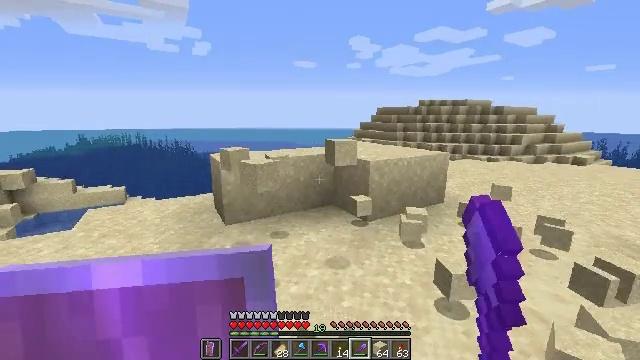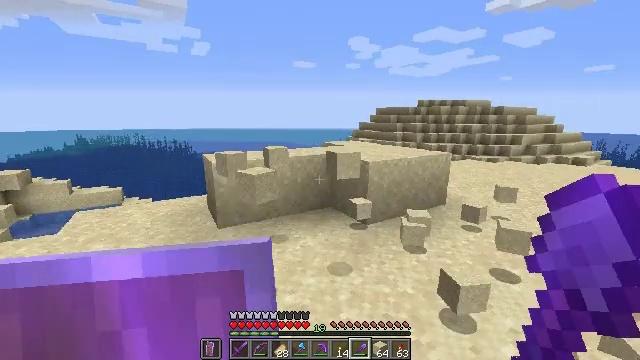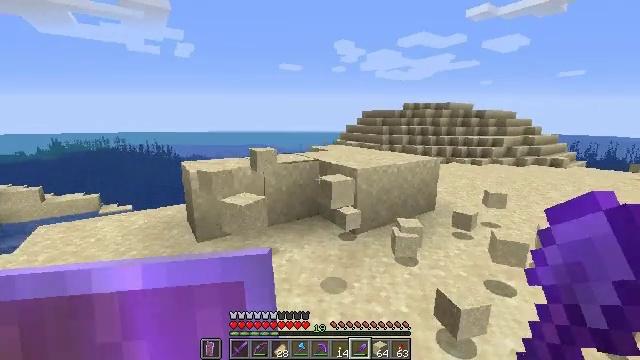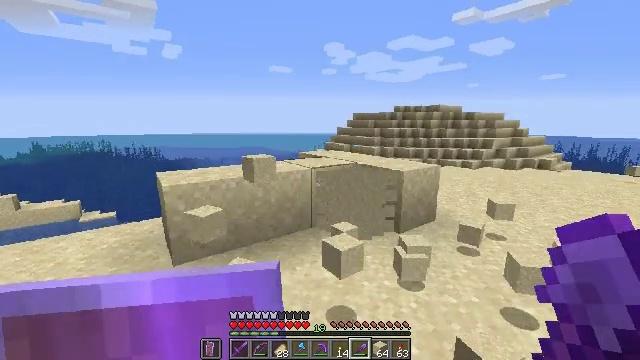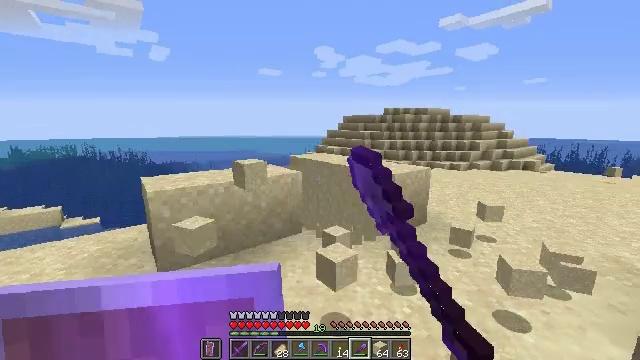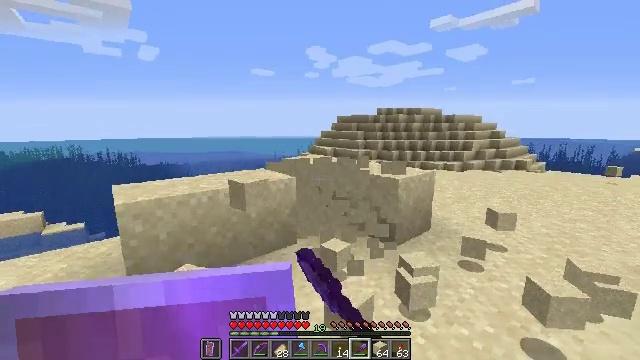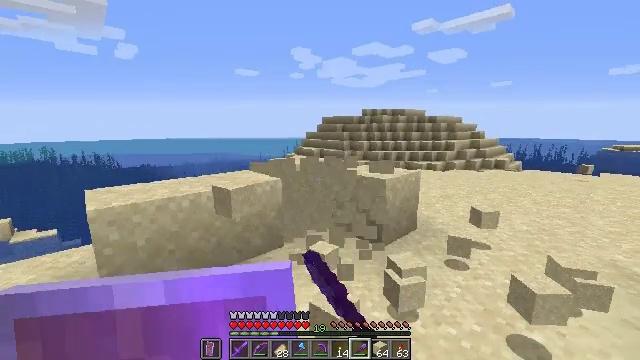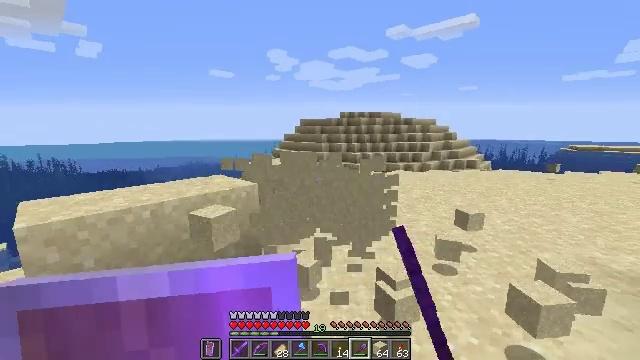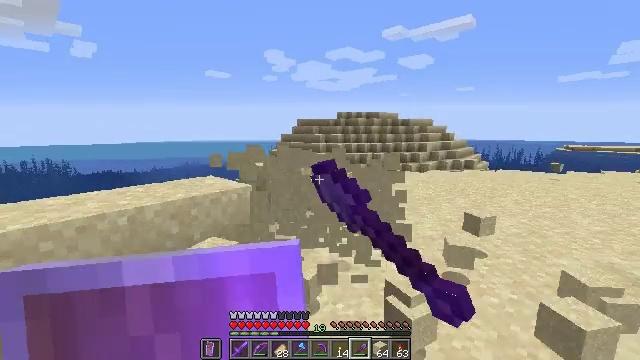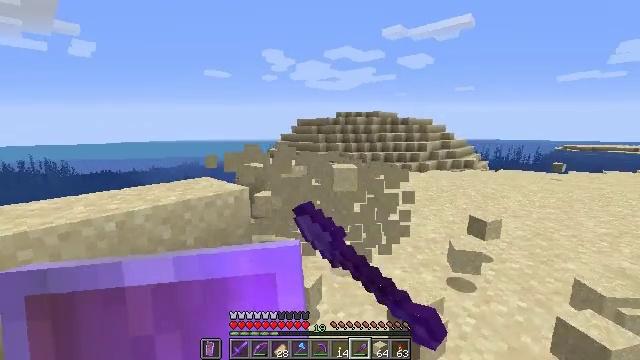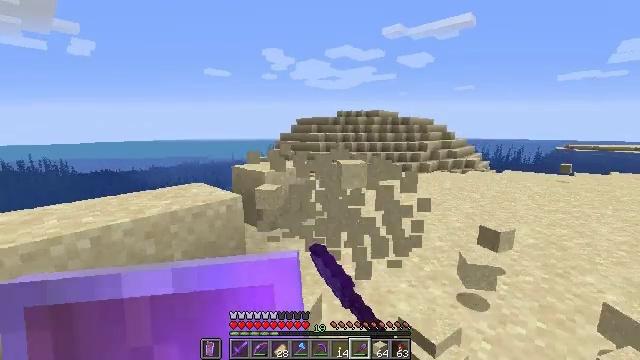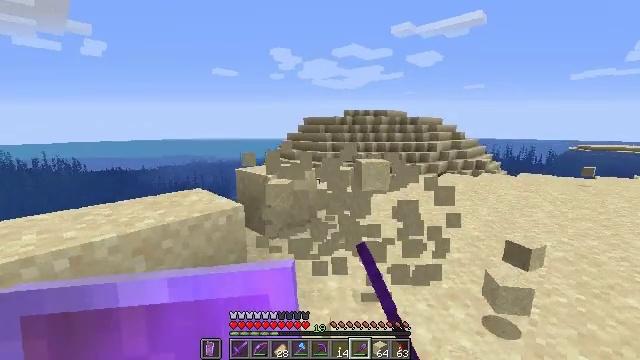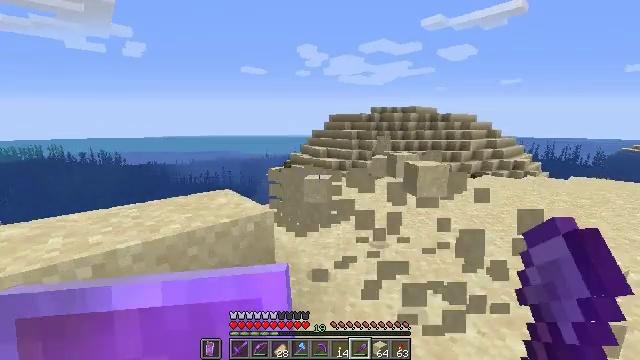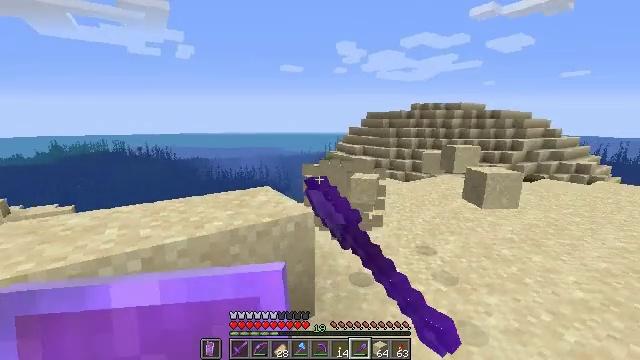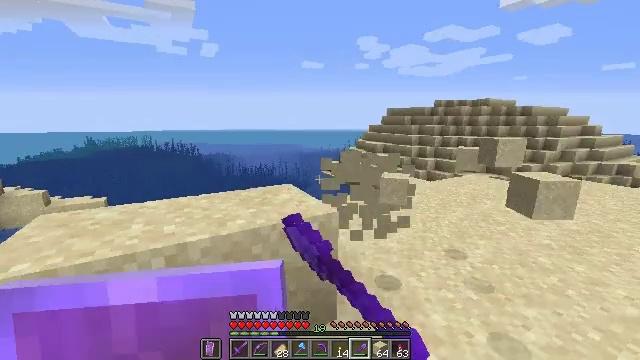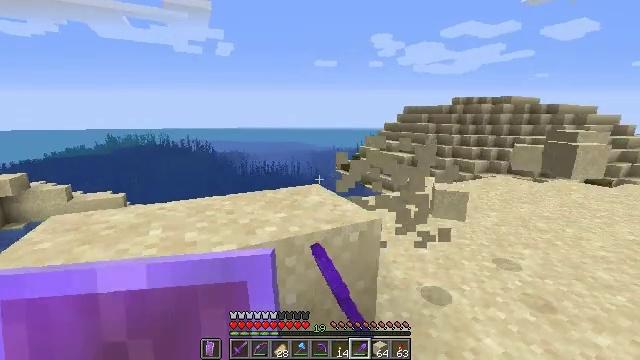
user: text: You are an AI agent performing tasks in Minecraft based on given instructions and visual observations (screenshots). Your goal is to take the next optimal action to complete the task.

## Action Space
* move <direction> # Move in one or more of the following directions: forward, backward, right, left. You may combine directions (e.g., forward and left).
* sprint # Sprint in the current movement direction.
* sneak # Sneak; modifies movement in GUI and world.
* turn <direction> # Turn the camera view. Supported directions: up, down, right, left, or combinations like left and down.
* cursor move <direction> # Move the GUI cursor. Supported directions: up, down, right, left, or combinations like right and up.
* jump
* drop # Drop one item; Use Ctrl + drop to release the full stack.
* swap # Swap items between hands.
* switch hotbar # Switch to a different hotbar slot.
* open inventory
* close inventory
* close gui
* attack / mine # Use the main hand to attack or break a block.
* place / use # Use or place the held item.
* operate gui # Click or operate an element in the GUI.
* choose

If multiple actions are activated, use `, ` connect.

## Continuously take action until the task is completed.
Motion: motion action
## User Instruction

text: Break the sand block.
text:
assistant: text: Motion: move forward, attack / mine
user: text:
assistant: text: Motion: move forward, turn right, attack / mine
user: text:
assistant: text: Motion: move forward, turn right, attack / mine
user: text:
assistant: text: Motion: move forward, turn right, attack / mine
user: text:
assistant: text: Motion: move forward, turn right, attack / mine
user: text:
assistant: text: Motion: move forward, turn right, attack / mine
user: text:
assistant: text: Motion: move forward, turn right, attack / mine
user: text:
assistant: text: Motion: move forward, attack / mine
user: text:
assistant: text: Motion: move forward, attack / mine
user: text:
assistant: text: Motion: move forward, attack / mine
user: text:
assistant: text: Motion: move forward and move left, turn left, attack / mine
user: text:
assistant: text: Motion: move forward and move left, turn left, attack / mine
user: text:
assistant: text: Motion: move forward and move left, turn left, attack / mine
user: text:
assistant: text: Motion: move forward and move left, turn left, attack / mine
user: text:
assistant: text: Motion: move forward and move left, turn left, attack / mine
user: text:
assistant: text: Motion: move forward and move left, turn left and down, attack / mine
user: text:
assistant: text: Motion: move left, turn left and down, attack / mine
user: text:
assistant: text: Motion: move left, attack / mine
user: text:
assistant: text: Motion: move left, attack / mine
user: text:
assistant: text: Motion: move left, attack / mine
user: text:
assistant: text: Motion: move left, attack / mine
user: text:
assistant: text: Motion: move left, turn right, attack / mine
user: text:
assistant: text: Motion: move left, turn right, attack / mine
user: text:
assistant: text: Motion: move left, attack / mine
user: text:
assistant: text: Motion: move left, attack / mine
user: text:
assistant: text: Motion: move left, turn right, attack / mine
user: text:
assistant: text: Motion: move left, turn right
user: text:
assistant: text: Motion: move left, turn right
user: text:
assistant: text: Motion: move forward, turn right
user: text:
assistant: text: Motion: move forward, turn right